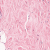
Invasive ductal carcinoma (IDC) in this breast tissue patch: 1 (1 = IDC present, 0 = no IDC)